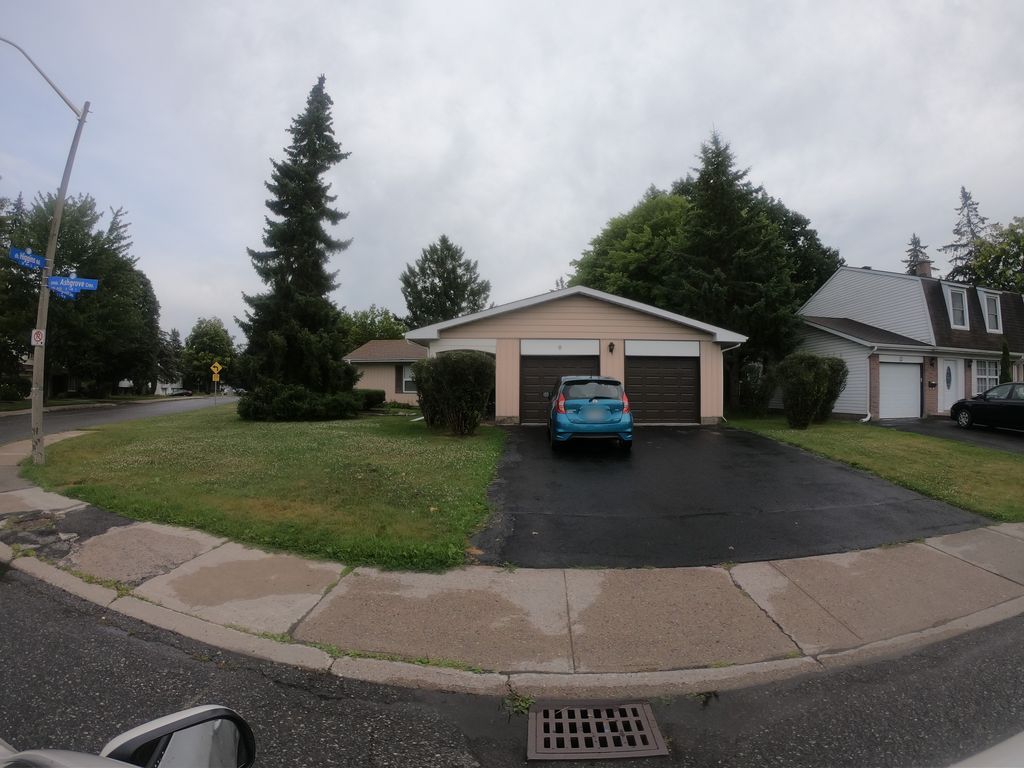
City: ottawa-gatineau